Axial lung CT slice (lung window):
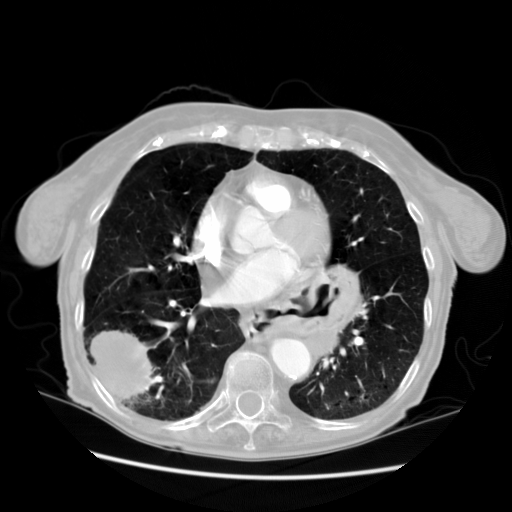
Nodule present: no